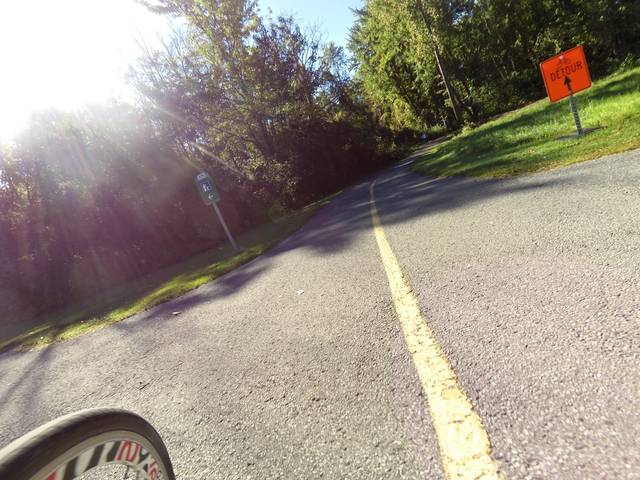
Region: Canada
Coordinates: 45.455, -75.702